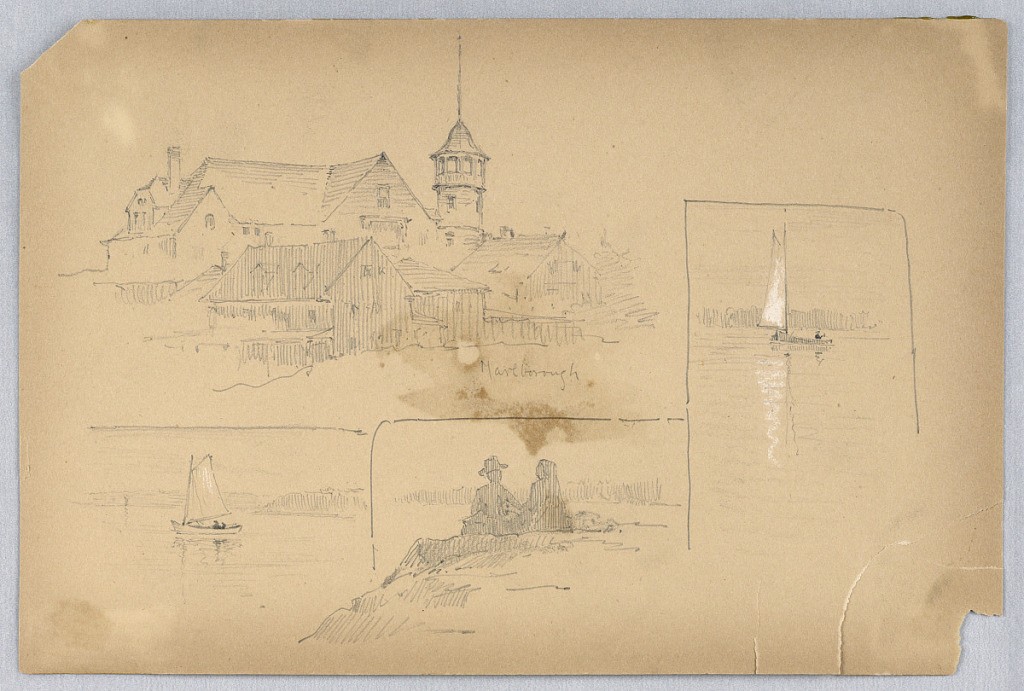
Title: Sketches at Marlborough
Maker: Arnold William Brunner, American, 1857–1925
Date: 1883
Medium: Graphite and white heightening on brown paper
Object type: Drawing
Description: Upper left, view of Marlborough, rooftops of house and steeple. Below and right, sketches at a lakeside, boats, and a couple on the rocks.